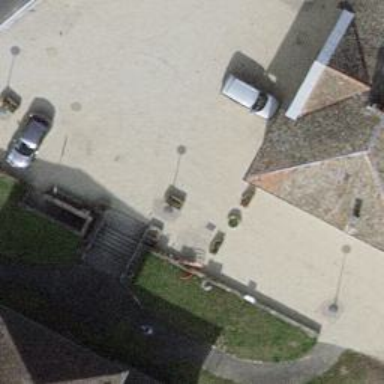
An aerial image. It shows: Steps made of paving stones.